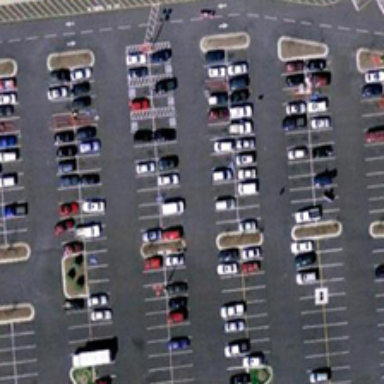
Many cars are parked in a parking lot .